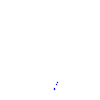
Particle: proton